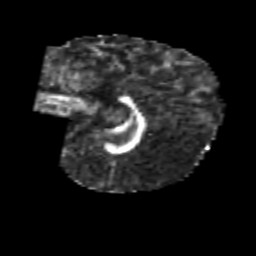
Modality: FA
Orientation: sagittal
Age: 6
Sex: male
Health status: healthy